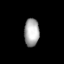
Tissue: lung
Cell type: Endothelial cells
Senescence score: 0.5786
Nuclear area (px): 410
Mean DAPI intensity: 169.783